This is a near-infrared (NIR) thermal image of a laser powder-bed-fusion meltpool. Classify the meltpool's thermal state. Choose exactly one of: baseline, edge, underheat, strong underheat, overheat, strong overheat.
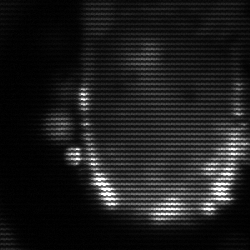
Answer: baseline